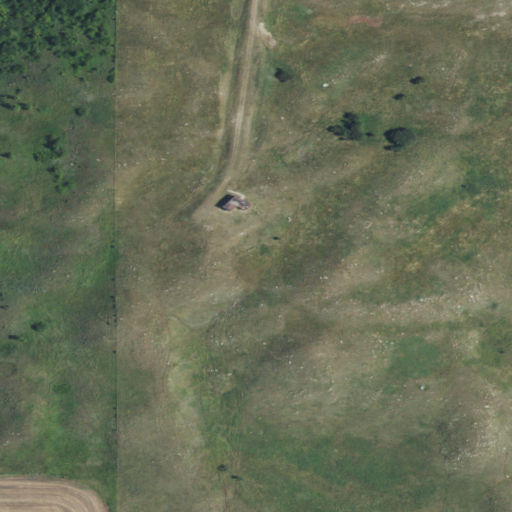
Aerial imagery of mountain in North Dakota named Black Hammer Hill containing grassland, pasture, and deciduous forest